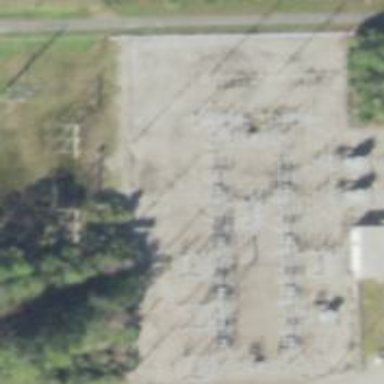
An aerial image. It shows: Switch for power supply.